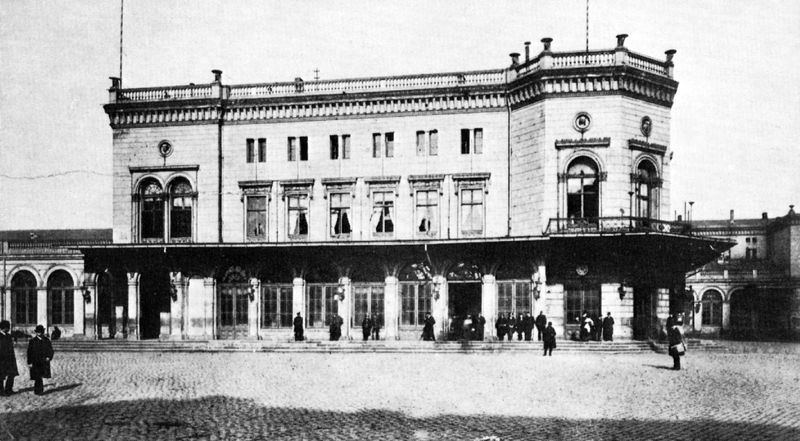
Titel: Central-Personen-Bahnhof in Köln
Standort: Köln (EU - D - NRW)
Schlagwörter: dunkel, schatten, menschen, stadt, fenster, frankreich, männer, straße, säulen, dach, gebäude, architektur, publikum, balkon, fassade, passanten, pflaster, geschäfte, platz, rundbogen, treppe, hotel, gardinen, geländer, warten, halle, foto, fotografie, eingang, balustrade, restaurant, kopfsteinpflaster, schwarzweiß, bahnhof, sandstein, rundbögen, urban, männder, vordach, fotographie, flachdach, dachterrasse, vorplatz, bogenfenster, doppelfenster, öffentlich, begäude, 19. jahrhundert, kopfsteinpflasrer, 20erjahre